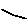
Label: line